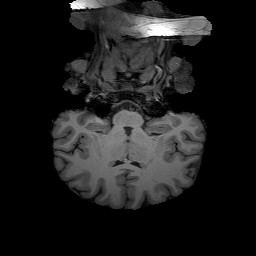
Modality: T1w
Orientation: sagittal
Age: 36
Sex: female
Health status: healthy